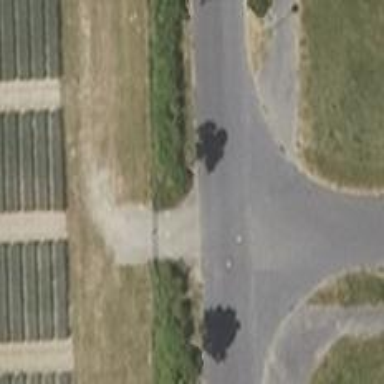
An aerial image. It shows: Residential road with asphalt surface.